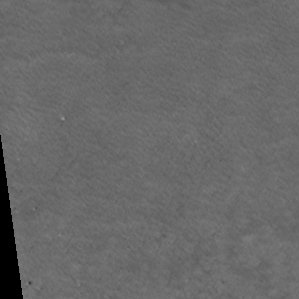
Label: non_frost